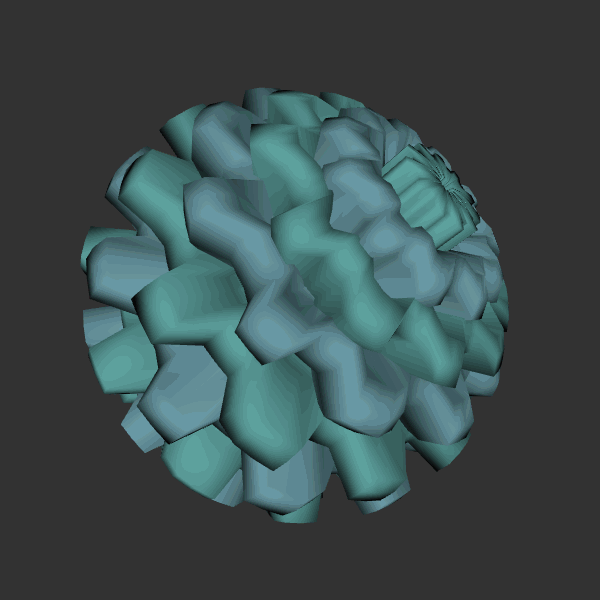
Background: dark